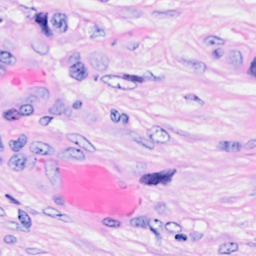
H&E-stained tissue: Breast